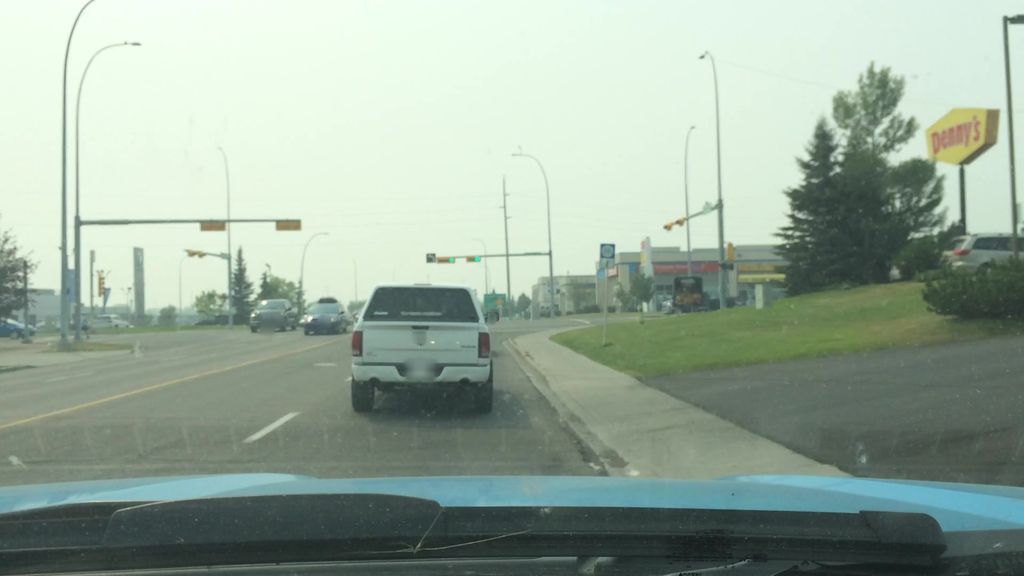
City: calgary